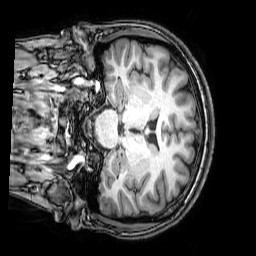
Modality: T1w
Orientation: coronal
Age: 17
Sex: female
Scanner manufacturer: philips
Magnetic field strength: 3 T
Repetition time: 0.008113 s
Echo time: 0.003709 s